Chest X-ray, AP view. Patient: 23 years old, sex M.
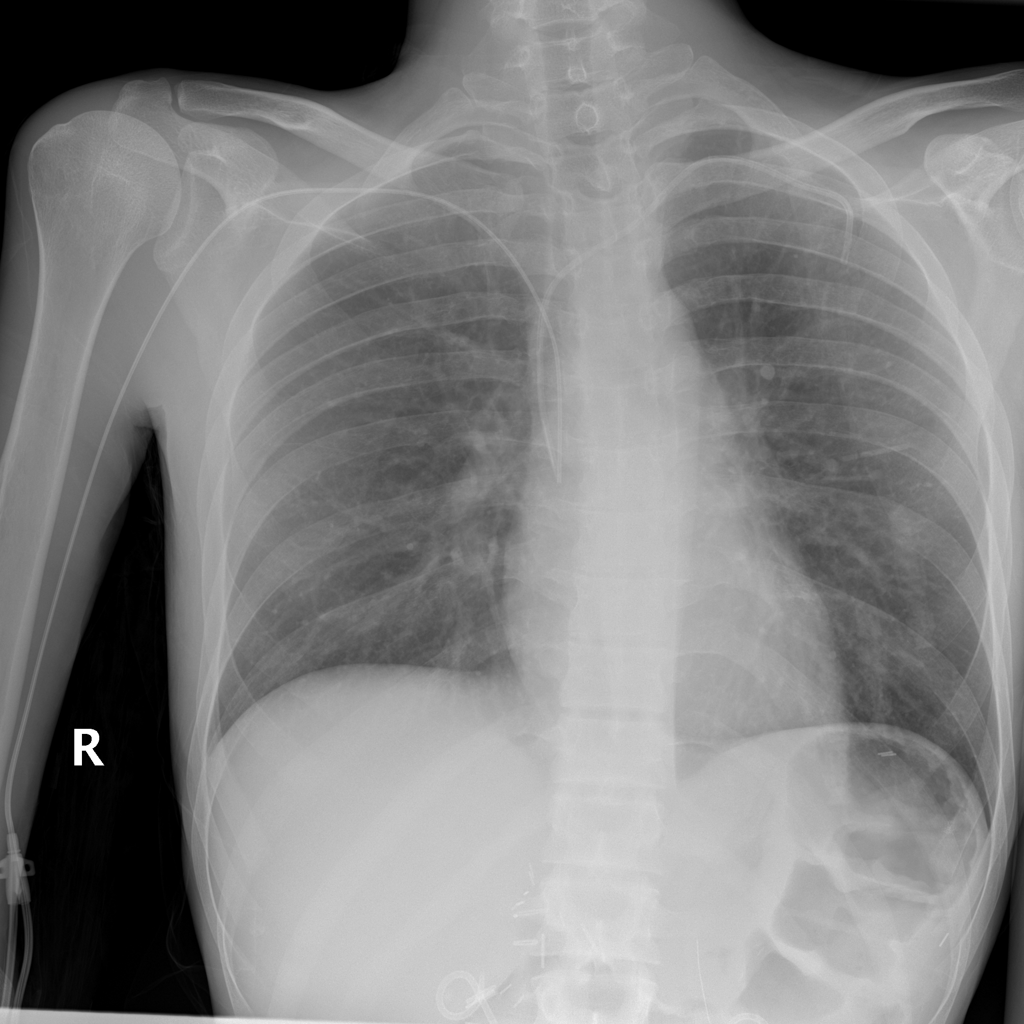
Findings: No Finding